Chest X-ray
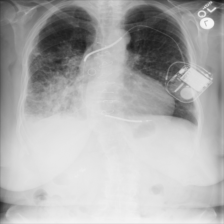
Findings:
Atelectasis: negative
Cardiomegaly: negative
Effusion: positive
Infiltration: positive
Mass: positive
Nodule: positive
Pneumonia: negative
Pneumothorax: negative
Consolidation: negative
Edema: negative
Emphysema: negative
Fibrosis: negative
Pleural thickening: negative
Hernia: negative